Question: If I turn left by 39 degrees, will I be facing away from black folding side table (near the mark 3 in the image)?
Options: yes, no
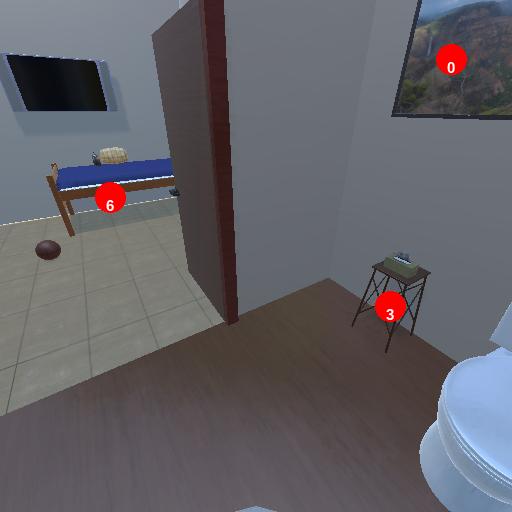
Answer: yes